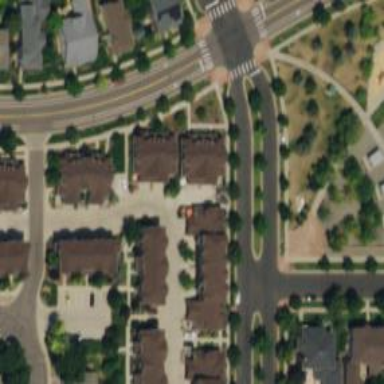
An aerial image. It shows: Living street.